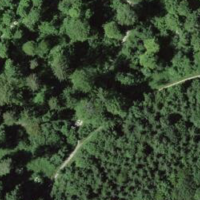
EUNIS habitat code: 41
Species observed at this site:
Circaea lutetiana